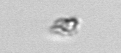
Label: detritus